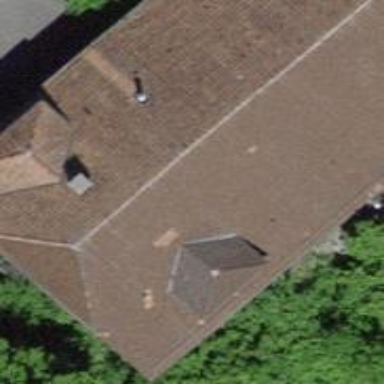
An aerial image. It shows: Building with half-hipped roof made of roof tiles.